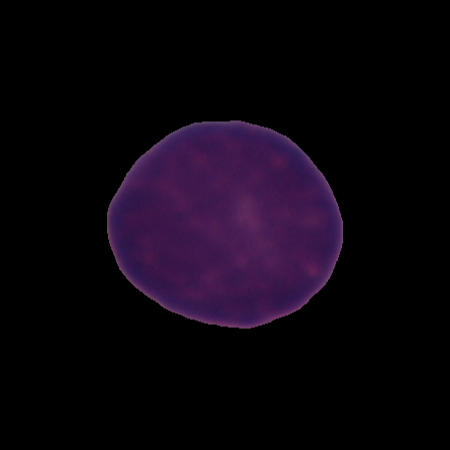
Label: healthy